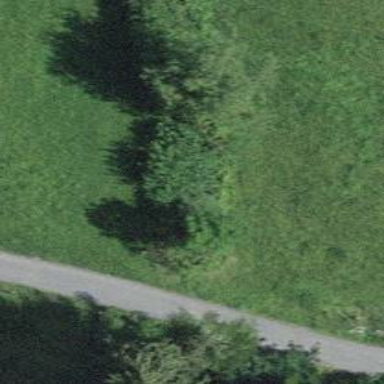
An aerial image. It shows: Culvert tunnel.